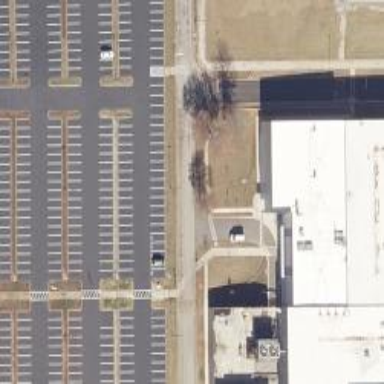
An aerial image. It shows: Parking space.